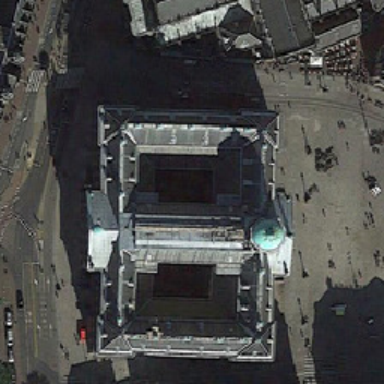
A lot of people are near the church .